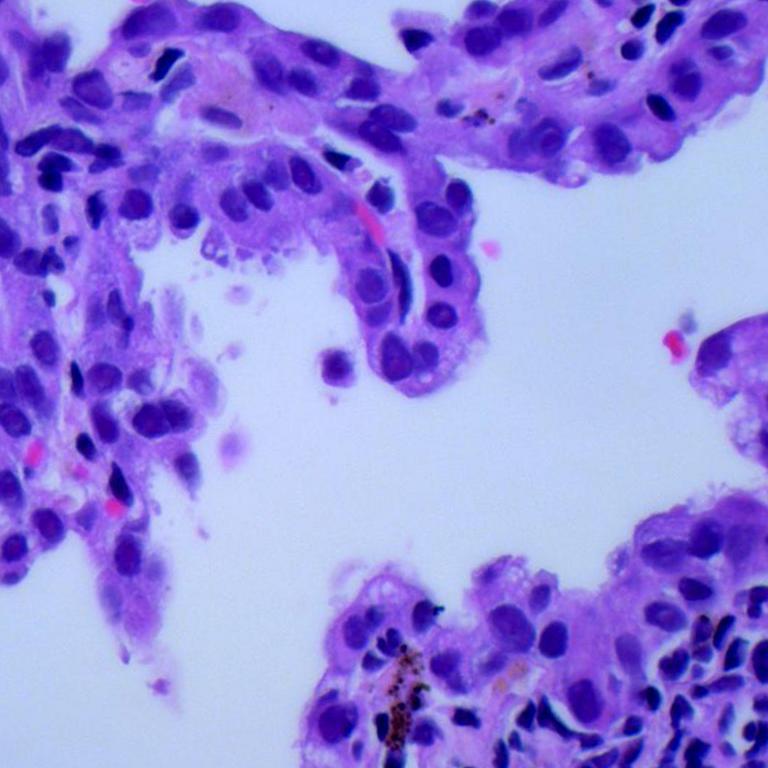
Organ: lung
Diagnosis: adenocarcinomas